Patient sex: F
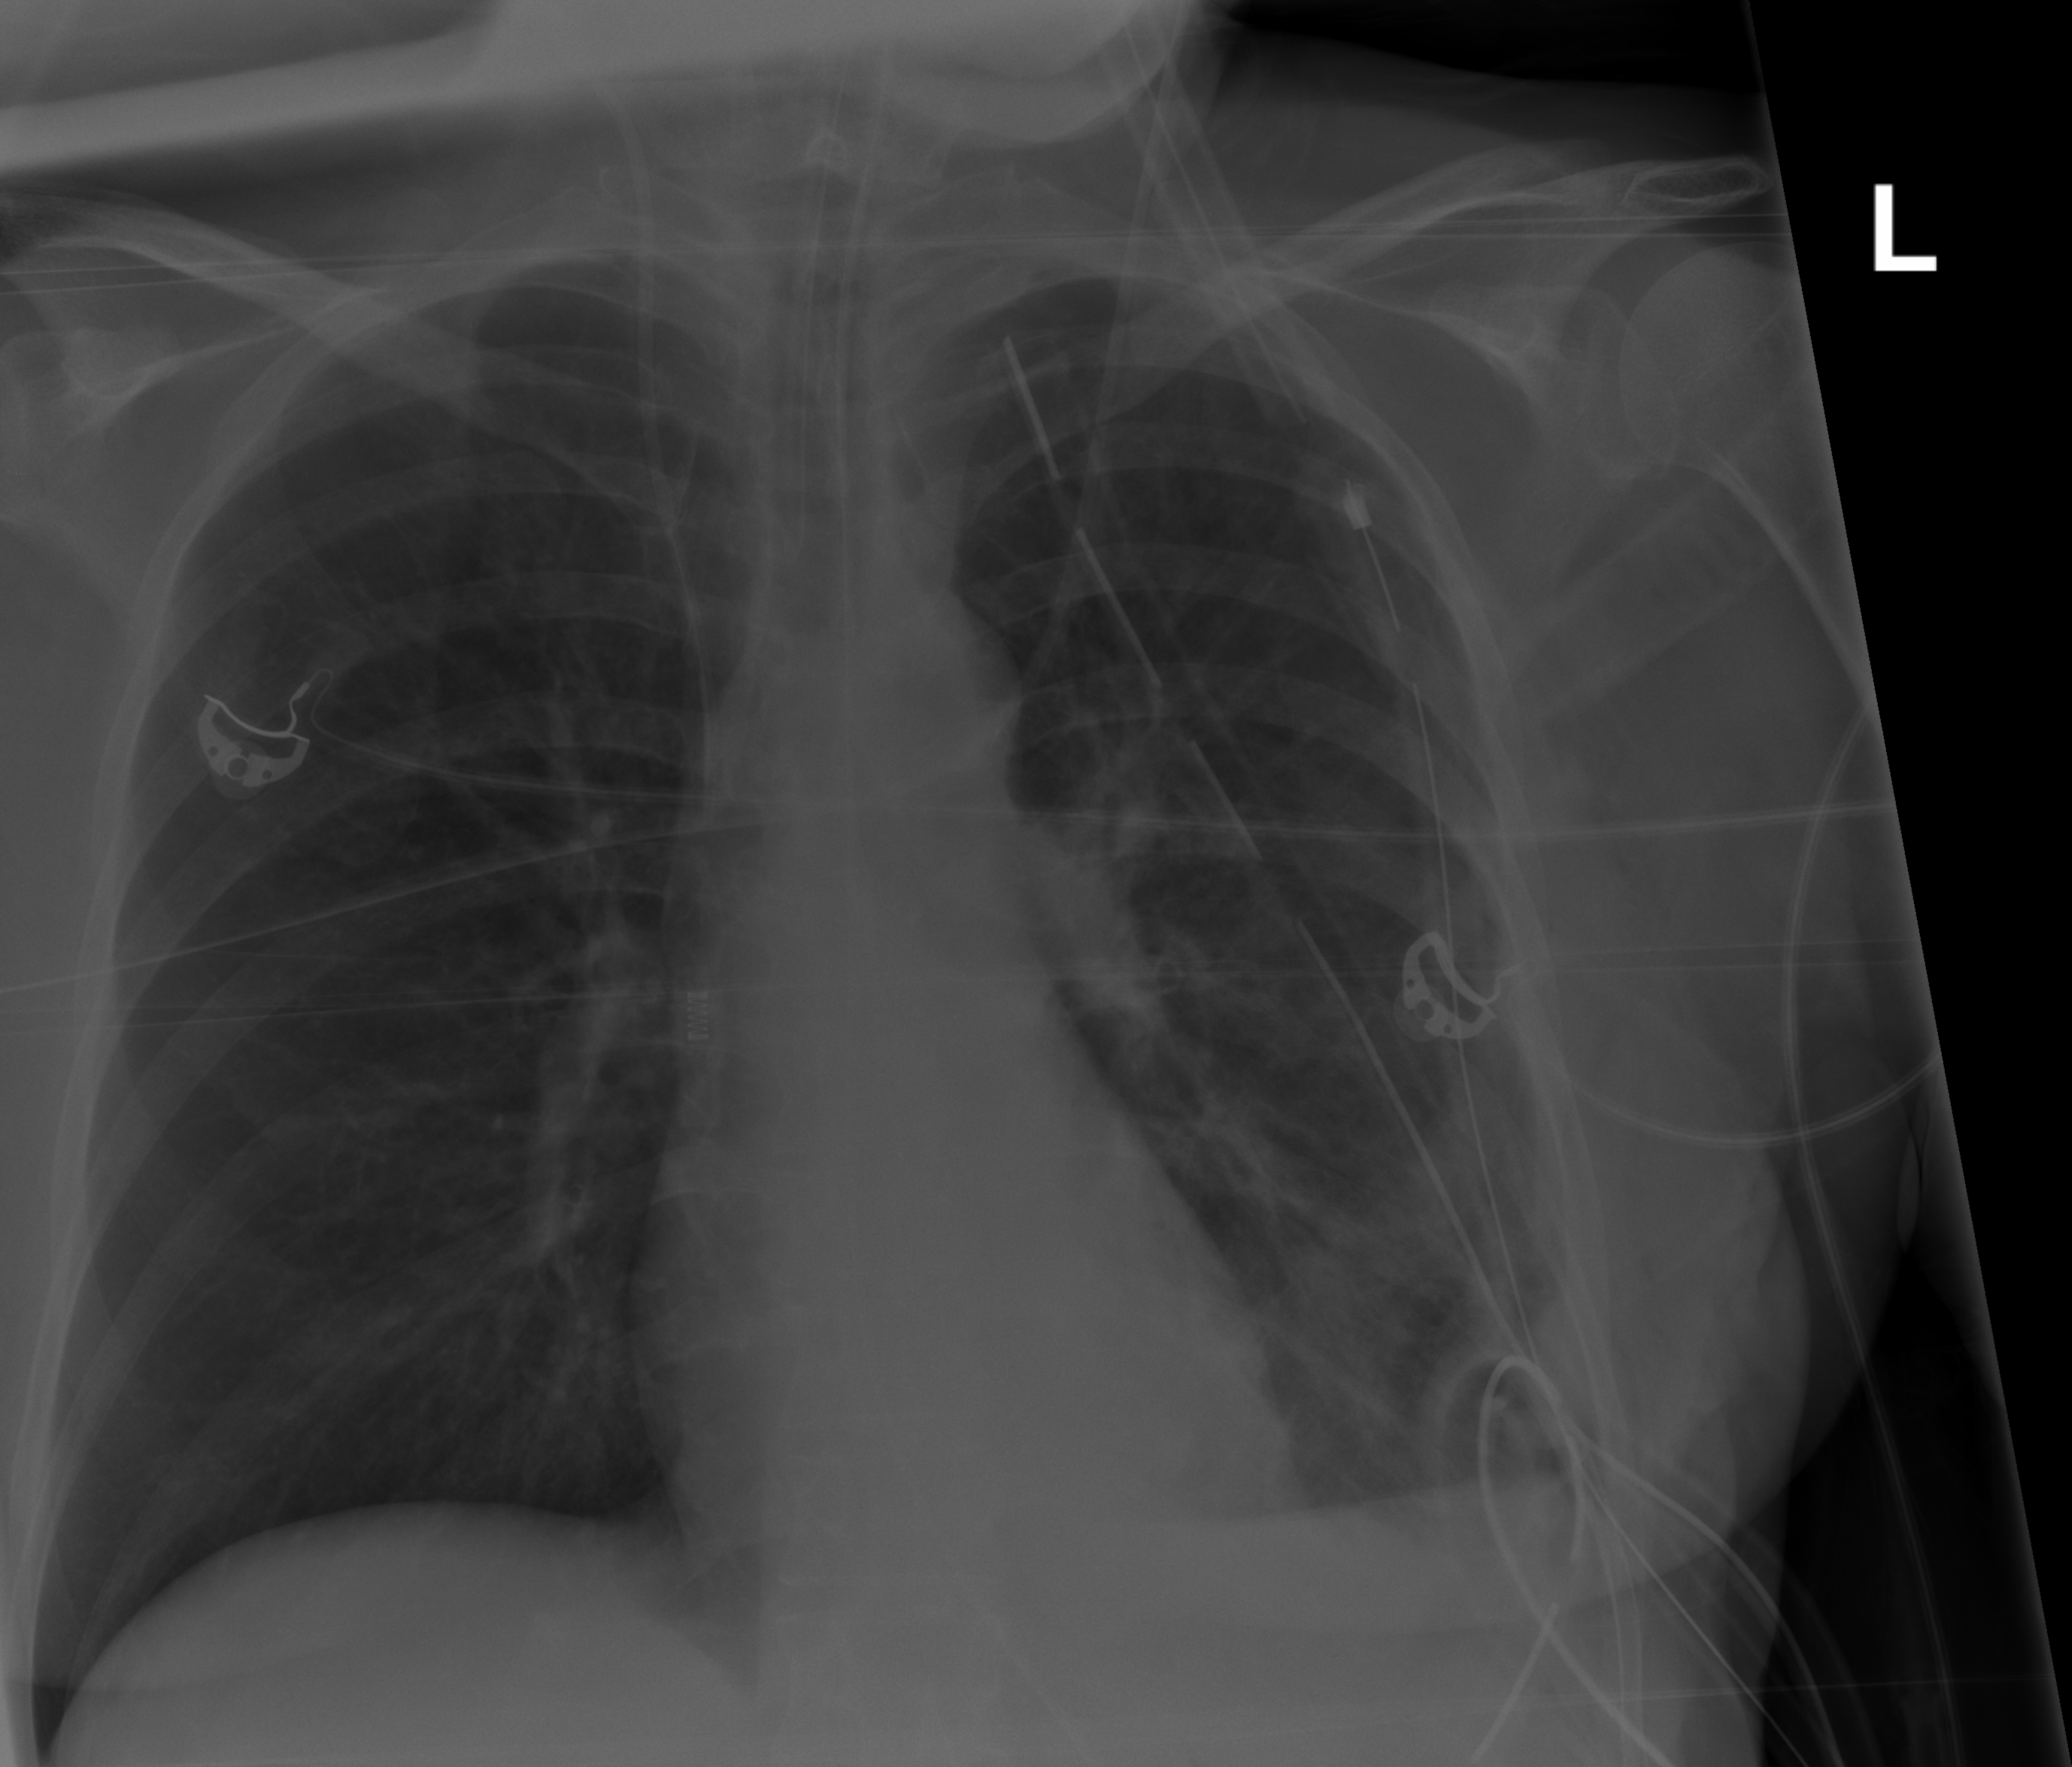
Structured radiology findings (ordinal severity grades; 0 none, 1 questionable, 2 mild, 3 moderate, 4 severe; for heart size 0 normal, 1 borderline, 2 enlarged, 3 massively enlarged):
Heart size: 0
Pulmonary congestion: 0
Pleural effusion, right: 0
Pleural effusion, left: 2
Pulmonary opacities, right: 0
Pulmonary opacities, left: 0
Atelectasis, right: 0
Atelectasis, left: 2